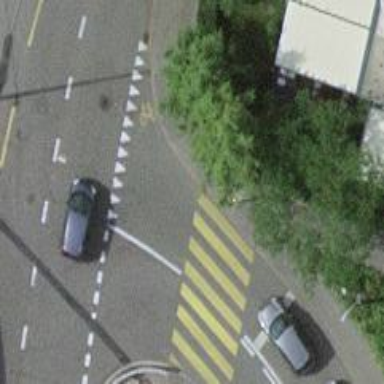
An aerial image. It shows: Kerb barrier.